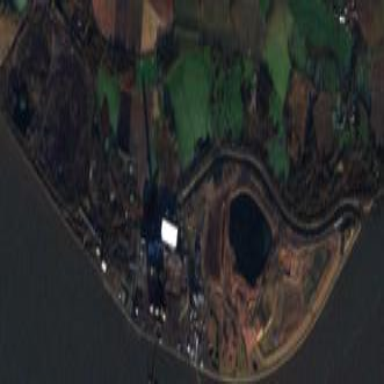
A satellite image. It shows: Brownfield site.